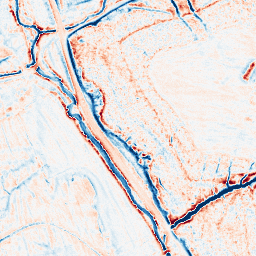
Category: edge_preserving
Decomposition family: anisotropic_diffusion
Decomposition parameters: iterations: 20
kappa: 100
gamma: 0.15
Upsampling method: cubic_catmull_rom
Upsampling parameters: scale: 8
Upsampling scale: 8